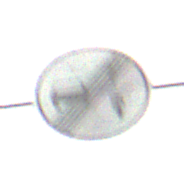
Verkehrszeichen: EndeVerbotUeberholenEinspurigeFahrzeuge
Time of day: SunriseSunset
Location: Outdoor (Nature)
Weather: PartlyCloudy
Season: NotSpecified
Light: Natural